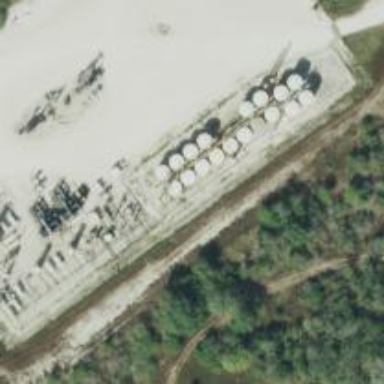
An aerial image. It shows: Storage tank that is man-made.